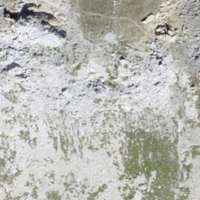
EUNIS habitat code: 48
Species observed at this site:
Saxifraga aizoides
Dryas octopetala